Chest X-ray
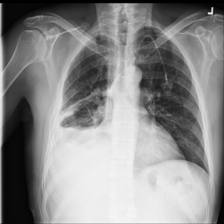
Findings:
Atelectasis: negative
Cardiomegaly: negative
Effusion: positive
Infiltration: negative
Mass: negative
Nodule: negative
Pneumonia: negative
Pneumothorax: negative
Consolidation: negative
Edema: negative
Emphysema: negative
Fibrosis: negative
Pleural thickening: negative
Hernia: negative